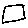
Label: square